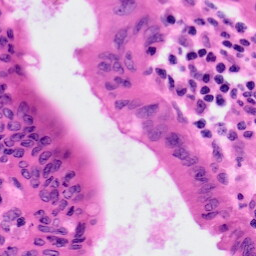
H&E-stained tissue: Colon